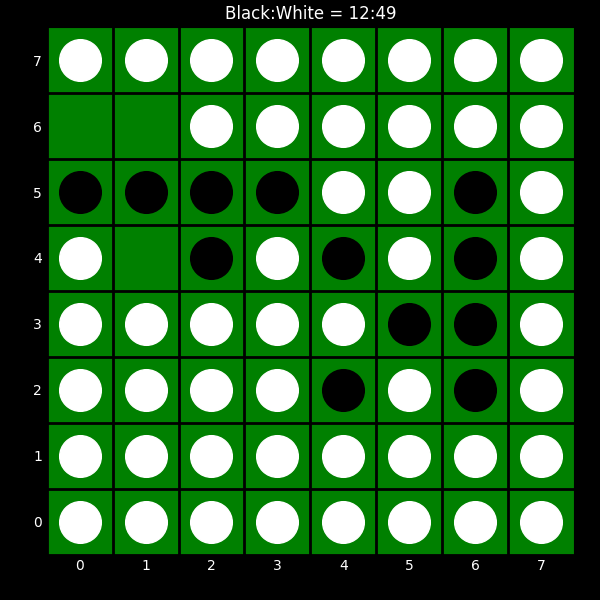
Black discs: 12
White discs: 49